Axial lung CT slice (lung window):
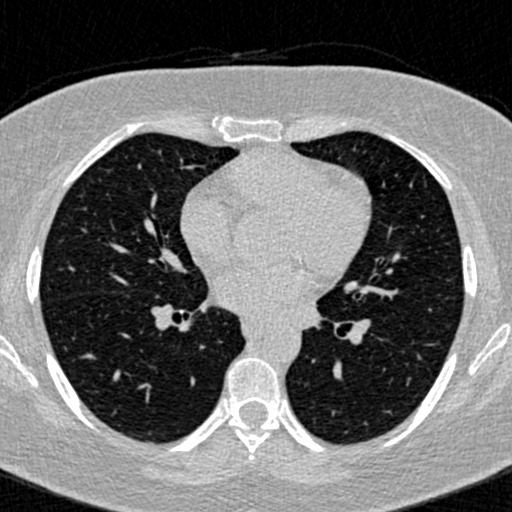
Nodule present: no